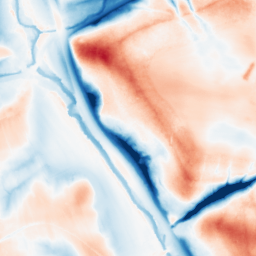
Category: multiscale
Decomposition family: dog_multiscale
Decomposition parameters: sigma_ratio: 2
n_scales: 5
base_sigma: 0.5
Upsampling method: lanczos
Upsampling parameters: scale: 8
Upsampling scale: 8